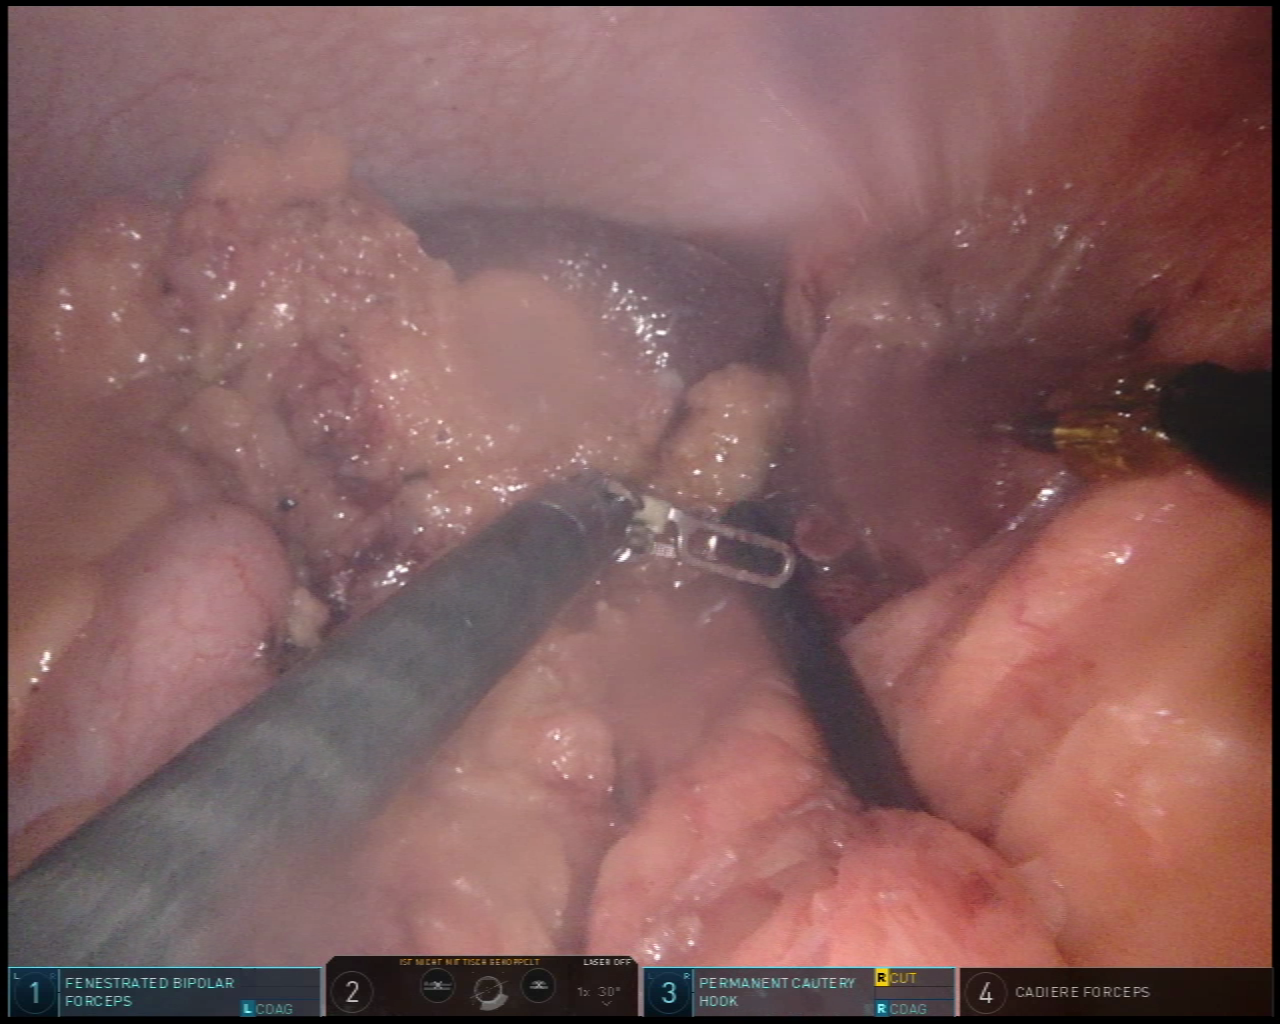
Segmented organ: spleen
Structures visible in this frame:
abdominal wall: yes
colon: yes
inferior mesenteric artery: no
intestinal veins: no
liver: no
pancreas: no
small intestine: no
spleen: yes
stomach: no
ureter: no
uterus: no
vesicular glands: no